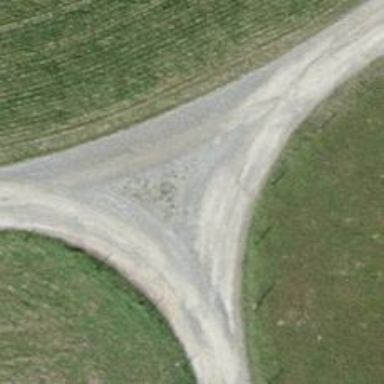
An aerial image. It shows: Track with grade1 tracktype.